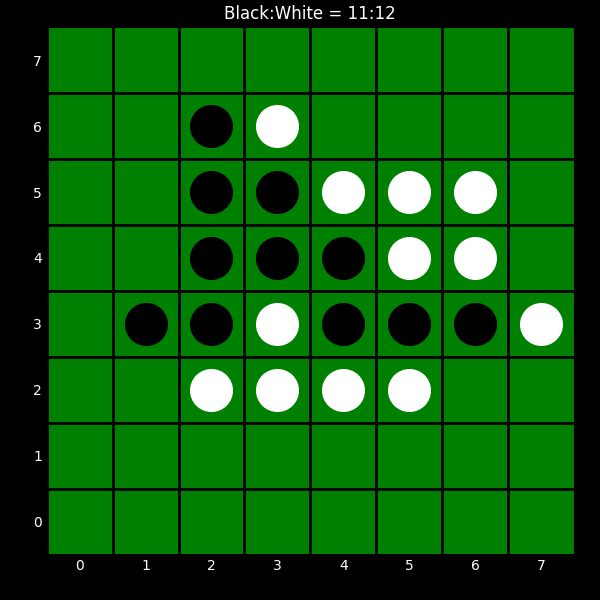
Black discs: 11
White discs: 12